【题型】解答题　【知识点】解析几何　【难度】hard
已知椭圆$\varGamma:\dfrac{x^2}{a^2}+\dfrac{y^2}{b^2}=1(a>b>0)$的离心率$e=\dfrac{1}{2}$，左顶点为$A$，下顶点为$B$，$C$是线段$OB$的中点，其中$S_{\triangle ABC}=\dfrac{3\sqrt{3}}{2}$.

\vspace{3pt}
\noindent
(1)求椭圆$\varGamma$方程；

\noindent
(2)记椭圆$\varGamma$的左右焦点分别为$F_1$、$F_2$，$M$为椭圆$\varGamma$上的点，若$\triangle MF_1F_2$的面积为$S_1$，$\triangle MOB$的面积为$S_2$，若$S_1\leq S_2$，求$|OM|$的取值范围；

\noindent
(3)过点$\left(0,-\dfrac{3}{2}\right)$的动直线与椭圆$\varGamma$有两个交点$P$、$Q$，在$y$轴上是否存在点$T$使得$\overrightarrow{TP}\cdot\overrightarrow{TQ}\leq0$恒成立.若存在，求出这个$T$点纵坐标的取值范围；若不存在，请说明理由.
【解答】
\vspace{8pt}
\noindent
\textbf{【答案】}
(1)$\dfrac{x^2}{12}+\dfrac{y^2}{9}=1$

\noindent
(2)$\left[\dfrac{\sqrt{42}}{2},2\sqrt{3}\right]$

\noindent
(3)存在，$T$点纵坐标的取值范围为$\left(-3,\dfrac{3}{2}\right)$

\vspace{8pt}
\noindent
\textbf{【知识点】}根据$a$、$b$、$c$求椭圆标准方程、椭圆中三角形（四边形）的面积、根据韦达定理求参数

\vspace{3pt}
\noindent
\textbf{【分析】}
(1)根据椭圆的离心率和三角形的面积可求基本量，从而可得椭圆的标准方程.

\noindent
(2)设$M(x,y)$，由$S_1\leq S_2$，得到$|y|\leq\dfrac{\sqrt{3}}{2}\cdot|x|$，再利用$|OM|^2=x^2+y^2=x^2+9-\dfrac{3}{4}x^2=9+\dfrac{1}{4}x^2$即可得到结果.

\noindent
(3)设该直线方程为：$y=kx-\dfrac{3}{2}$，设$P(x_1,y_1)$，$Q(x_2,y_2)$，$T(0,t)$，联立直线方程和椭圆方程并消元，结合韦达定理和向量数量积的坐标运算可用$k,t$表示$\overrightarrow{TP}\cdot\overrightarrow{TQ}$，再根据$\overrightarrow{TP}\cdot\overrightarrow{TQ}\leq0$可求的$t$范围.

\vspace{8pt}
\noindent
\textbf{【详解】}
(1)因为椭圆的离心率为$e=\dfrac{1}{2}$，

\noindent
所以$\dfrac{c}{a}=\dfrac{1}{2}$，即$a=2c$，其中$c$为半焦距，$a^2=b^2+c^2$，则$b=\sqrt{3}c$，

\noindent
所以$A(-2c,0)$，$B(0,-\sqrt{3}c)$，$C\left(0,-\dfrac{\sqrt{3}c}{2}\right)$，

\noindent
$S_{\triangle ABC}=\dfrac{1}{2}\times 2c\times\dfrac{\sqrt{3}}{2}c=\dfrac{3\sqrt{3}}{2}$，解得$c=\sqrt{3}$，

\noindent
故$a=2\sqrt{3}$，$b=3$，故椭圆方程为$\dfrac{x^2}{12}+\dfrac{y^2}{9}=1$.

\vspace{5pt}
\noindent
(2)设$M(x,y)$，由$S_1\leq S_2$，有$\dfrac{1}{2}\cdot 2\sqrt{3}\cdot|y|\leq\dfrac{1}{2}\cdot 3\cdot|x|$，

\noindent
故而$|y|\leq\dfrac{\sqrt{3}}{2}\cdot|x|$，所以$x^2\geq6$，

\noindent
所以$|OM|^2=x^2+y^2=x^2+9-\dfrac{3}{4}x^2=9+\dfrac{1}{4}x^2\geq9+\dfrac{1}{4}\cdot 6=\dfrac{21}{2}$.

\noindent
又$|OM|^2<a^2=12$，所以$|OM|$的取值范围是$\left[\dfrac{\sqrt{42}}{2},2\sqrt{3}\right)$.

\vspace{5pt}
\noindent
(3) \textcircled{1} 若过点$\left(0,-\dfrac{3}{2}\right)$的动直线的斜率不存在，

\noindent
则$P(0,3)$，$Q(0,-3)$或$P(0,-3)$，$Q(0,3)$，此时$-3\leq t\leq3$.

\vspace{3pt}
\noindent
\textcircled{2} 若过点$\left(0,-\dfrac{3}{2}\right)$的动直线的斜率存在，则可设该直线方程为：$y=kx-\dfrac{3}{2}$，

\noindent
设$P(x_1,y_1)$，$Q(x_2,y_2)$，$T(0,t)$，$\begin{cases}y=kx-\dfrac{3}{2} \\ 3x^2+4y^2=36\end{cases}$，

\noindent
化简整理可得$(3+4k^2)x^2-12kx-27=0$，

\noindent
故$\Delta=144k^2+108(3+4k^2)=324+576k^2>0$，

\noindent
$x_1+x_2=\dfrac{12k}{3+4k^2}$，$x_1x_2=-\dfrac{27}{3+4k^2}$.

\noindent
$\overrightarrow{TP}=(x_1,y_1-t)$，$\overrightarrow{TQ}=(x_2,y_2-t)$，

\noindent
故$\overrightarrow{TP}\cdot\overrightarrow{TQ}=x_1x_2+(y_1-t)(y_2-t)=x_1x_2+\left(kx_1-\dfrac{3}{2}-t\right)\left(kx_2-\dfrac{3}{2}-t\right)$

\noindent
$=(1+k^2)x_1x_2-k\left(\dfrac{3}{2}+t\right)(x_1+x_2)+\left(\dfrac{3}{2}+t\right)^2$

\noindent
$=(1+k^2)\times\left(-\dfrac{27}{3+4k^2}\right)-k\left(\dfrac{3}{2}+t\right)\times\dfrac{12k}{3+4k^2}+\left(\dfrac{3}{2}+t\right)^2$

\noindent
$=\dfrac{-27k^2-27-18k^2-12k^2t+3\left(\dfrac{3}{2}+t\right)^2+(3+2t)^2k^2}{3+4k^2}$

\noindent
$=\dfrac{\left[(3+2t)^2-12t-45\right]k^2+3\left(\dfrac{3}{2}+t\right)^2-27}{3+4k^2}$.

\noindent
$\overrightarrow{TP}\cdot\overrightarrow{TQ}\leq0$恒成立，故$\begin{cases}3\left(\dfrac{3}{2}+t\right)^2-27\leq0 \\ (3+2t)^2-12t-45\leq0\end{cases}$，解得$-3\leq t\leq\dfrac{3}{2}$，

\noindent
若$\overrightarrow{TP}\cdot\overrightarrow{TQ}\leq0$恒成立.结合\textcircled{1}\textcircled{2}可知，$-3\leq t\leq\dfrac{3}{2}$.

\noindent
故$T$点纵坐标的取值范围为$\left(-3,\dfrac{3}{2}\right)$.
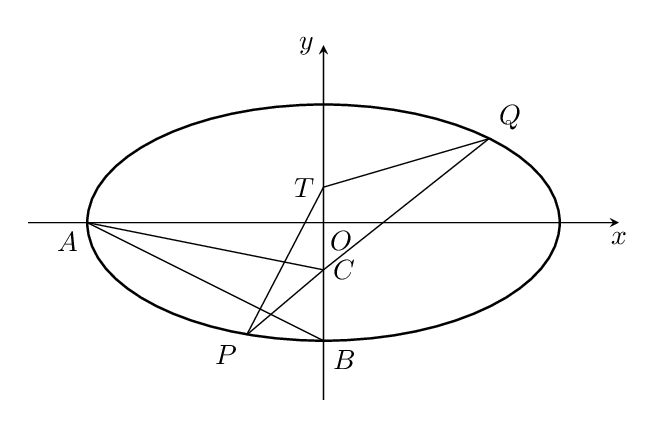